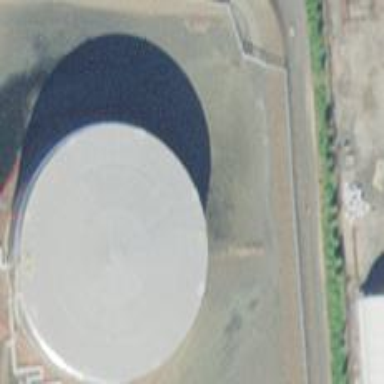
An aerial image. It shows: Storage tank with man-made structure.